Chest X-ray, AP view. Patient: 29 years old, sex M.
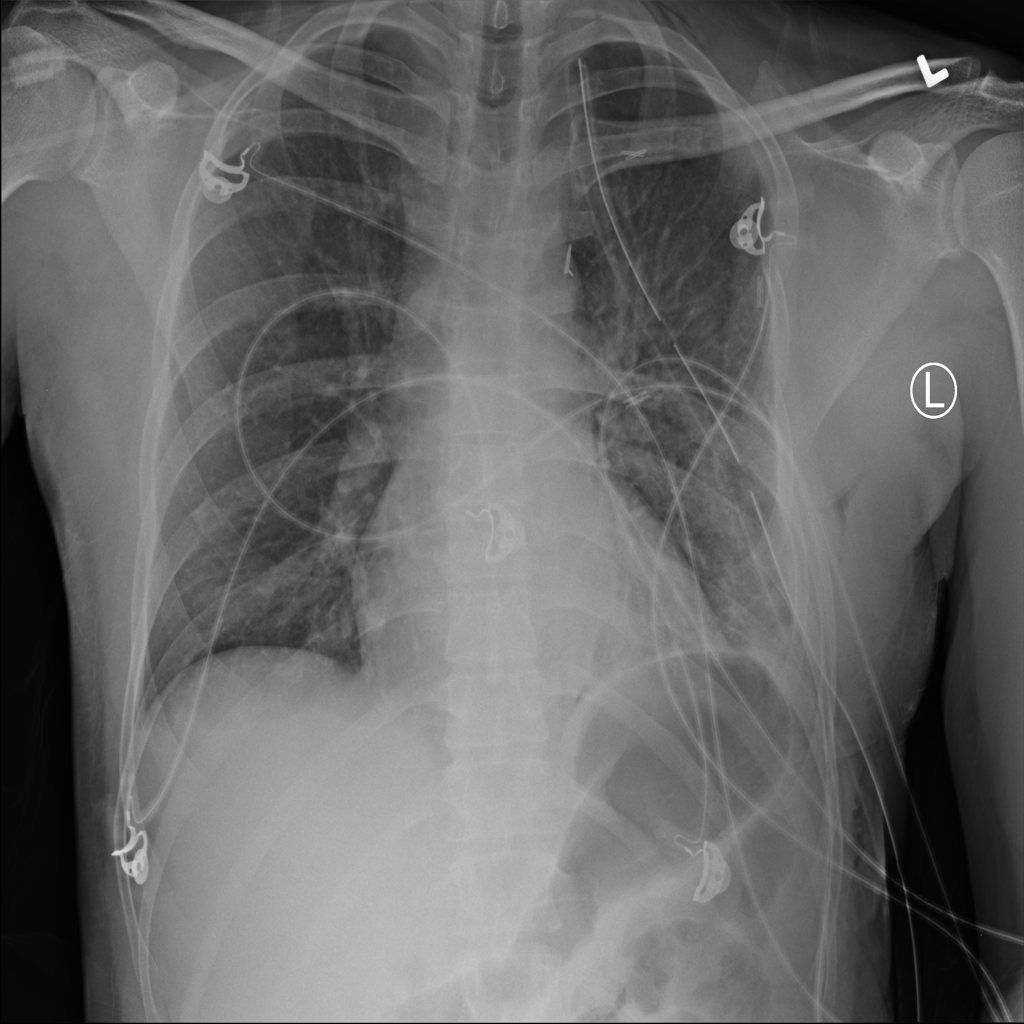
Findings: No Finding